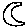
Label: moon